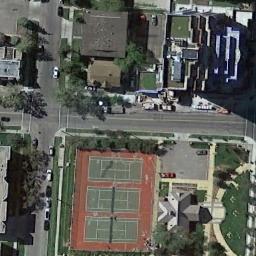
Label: tennis_court